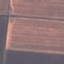
Land use / land cover class: AnnualCrop